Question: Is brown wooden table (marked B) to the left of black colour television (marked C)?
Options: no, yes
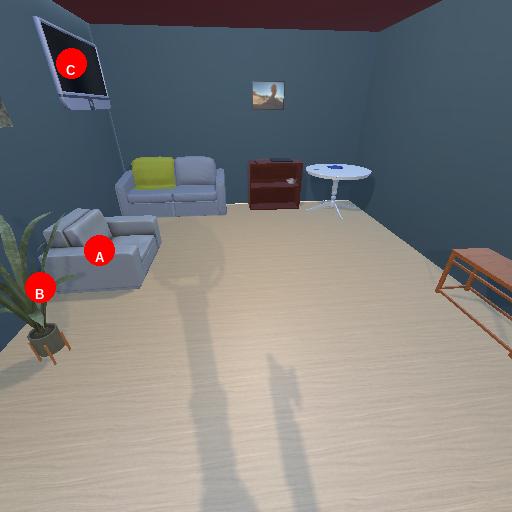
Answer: no